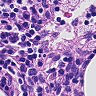
Metastatic tissue present: no